Question: I've been wondering quite a while, whether or not to create my site in an iframe structured environment.
What I mean by this, is a site with a static menu on the left hand site along with a static menu on the top.
Visual description:

Does this setup limit capabilities of the site or does it improve it?
Will I be able to entail all elements as a site structured page would.
All in all I'm asking whether it's smarter to create a 80+ site webpage within an iframe structured environment, with two main menu's or whether it's smarter to just link 80+ different sites with the same setup.
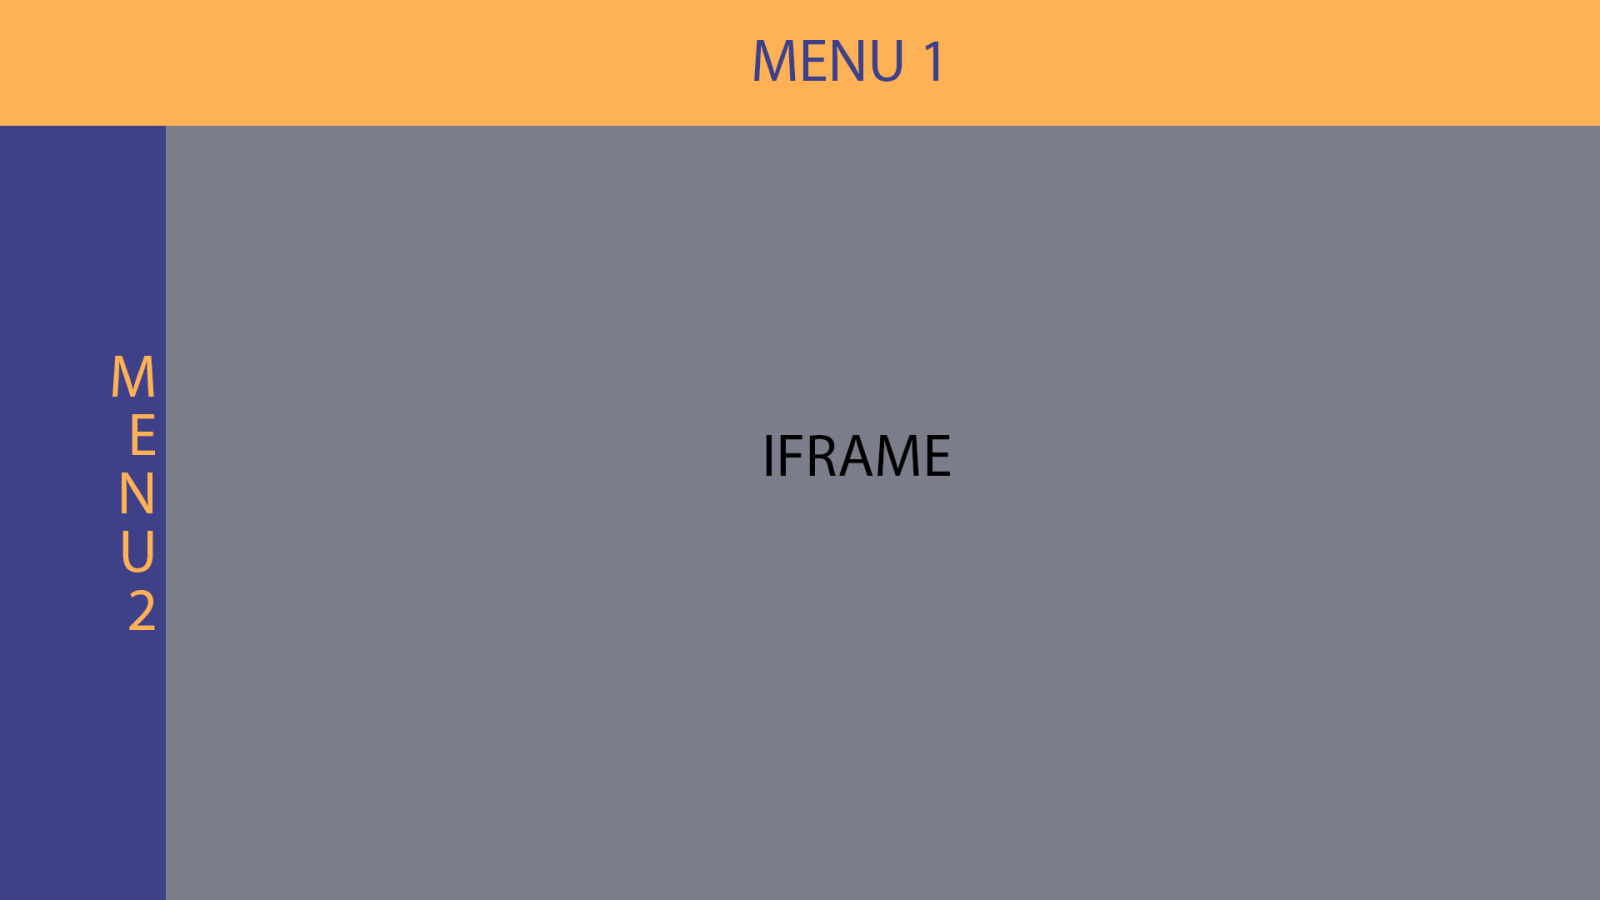
Answer: Don't use iframes for structure. Iframes don't go well with multiple screen sizes, mobile browsers etc. They also introduce unneeded complexity to scripts and will generate a lot more HTTP requests that monolithic pages.
Modern web frameworks allow you to create templates for navigation menu, headers, footers and whatever else you will need, and use them uniformly throughout all of your pages.
For a simple example, in Django: <URL>